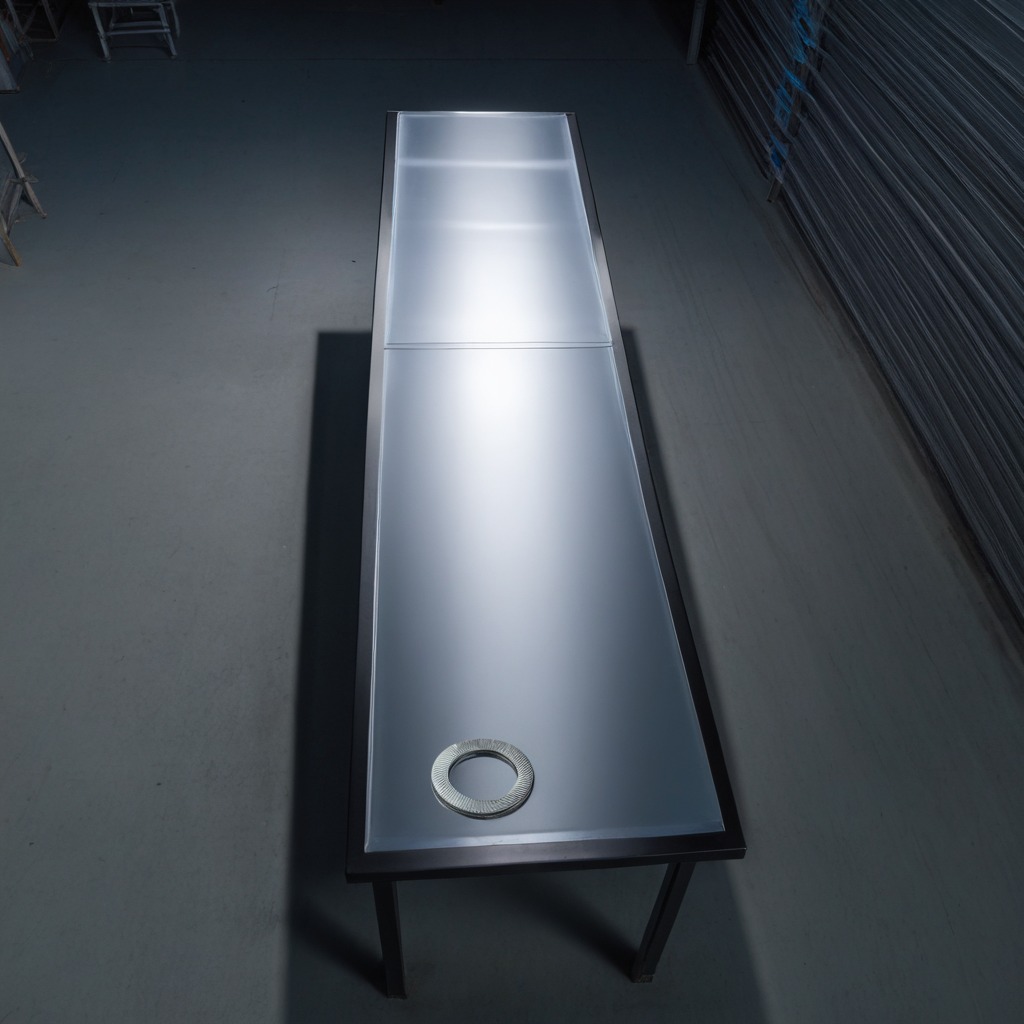
A flat metal washer lies on the tabletop in the evening.